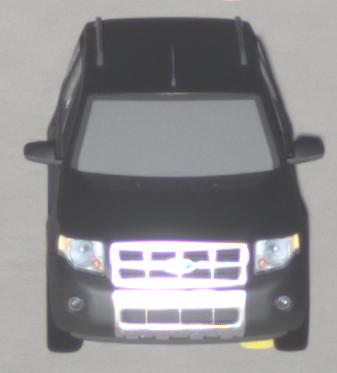
Make: Ford
Model: Escape Hybrid
Detailed model: -
Model produced from: 2004
Model produced until: 2012
Doors: 5
Color: gray
Road condition: dry road
Daytime: morning or afternoon
Contrast: high contrast